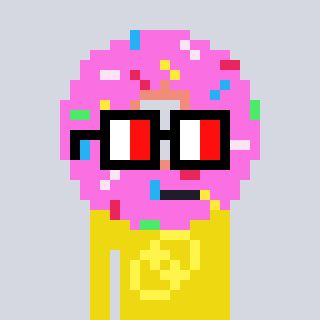
a pixel art character with square glasses with black frames and red eyes, a doughnut-shaped head and a yellow-colored body on a cool background